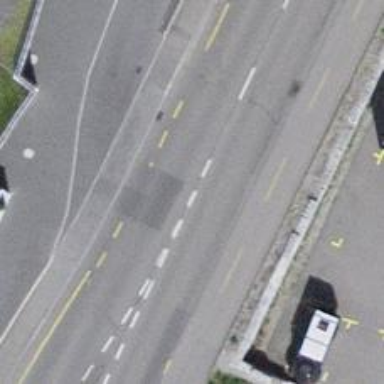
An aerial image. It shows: Tertiary road with cycle lane. There are separate sidewalks on both sides of the road.